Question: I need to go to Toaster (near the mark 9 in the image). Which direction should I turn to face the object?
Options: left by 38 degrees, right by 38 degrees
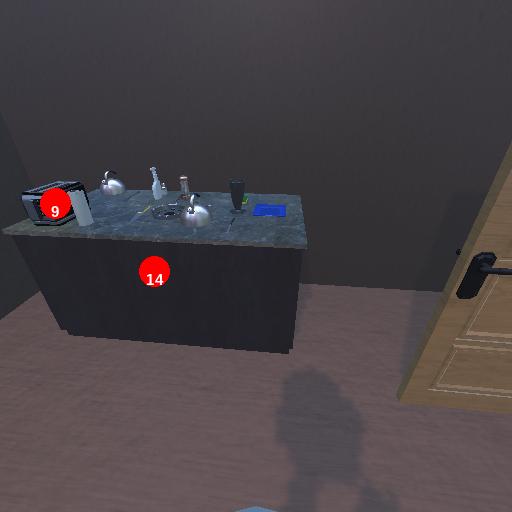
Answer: left by 38 degrees